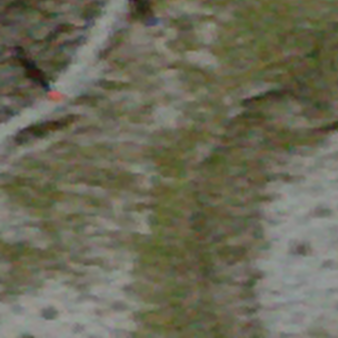
Label: other